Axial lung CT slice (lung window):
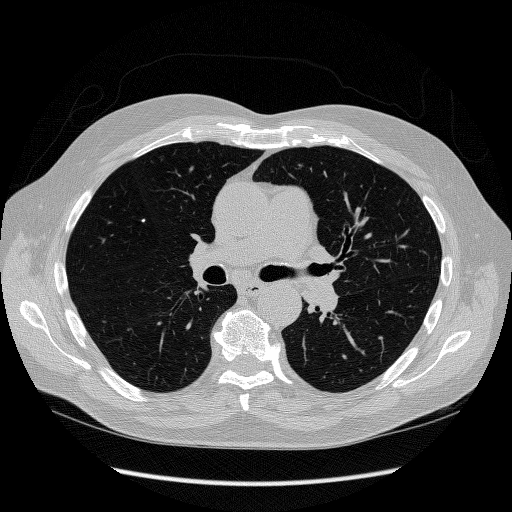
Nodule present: no